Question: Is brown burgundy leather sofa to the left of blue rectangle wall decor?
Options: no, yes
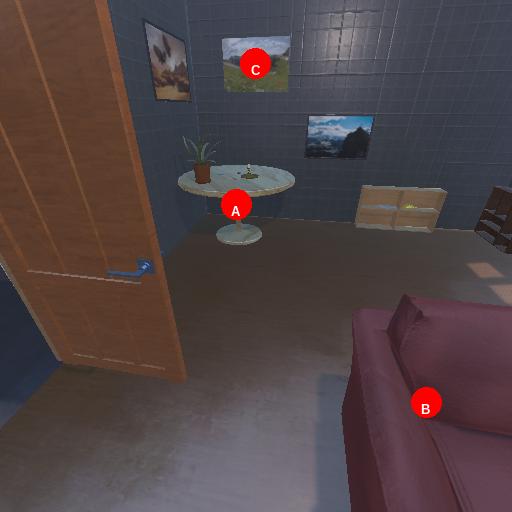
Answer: no